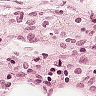
Metastatic tissue present: no